Question: Hi I'm trying to make a table responsive and I need the responsive and stack within each other like a table row
'''
<html >
<head>
<meta name="viewport" content="width=device-width; initial-scale=1.0">
<link rel="stylesheet" type="text/css" href="teststyles.css">
<!--[if lt IE 9]>
<script src="http://html5shim.googlecode.com/svn/trunk/html5.js"></script>
<![endif]-->
<!--[if lt IE 9]>
<script src="http://css3-mediaqueries-js.googlecode.com/svn/trunk/css3-mediaqueries.js"></script>
<![endif]-->
<link href="media-queries.css" rel="stylesheet" type="text/css">
</head>
<body>
<table>
<tr>
<td>
<p> Stuff </p>
</td>
<td >
<p> Stuff </p>
</td>
<td >
<p> Stuff </p>
</td>
</tr>
</table>
</body>
</html>
'''
'''
table{
width: 990px;
margin: 0 auto;
}
tr{
display:table;
width:100%;
}
td{
display:table-row;
background:#efefef;
}
'''
So I thought table-row makes an element behave as table row but for some reason its not stacking like one. Any ideas or tips?
EDIT:
Looks like this when I open it on regular html but when I open it on fiddle it's great
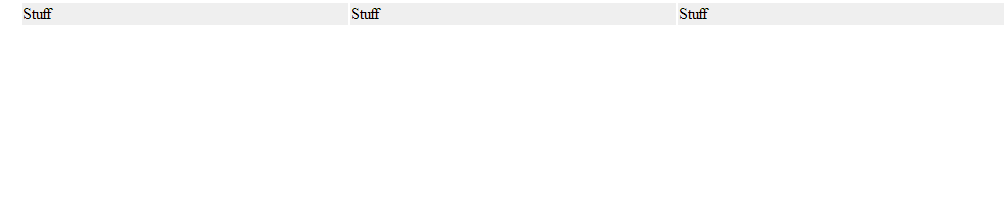
Answer: You need a doctype in your HTML file. The first line should be:
'''
<!DOCTYPE html>
'''